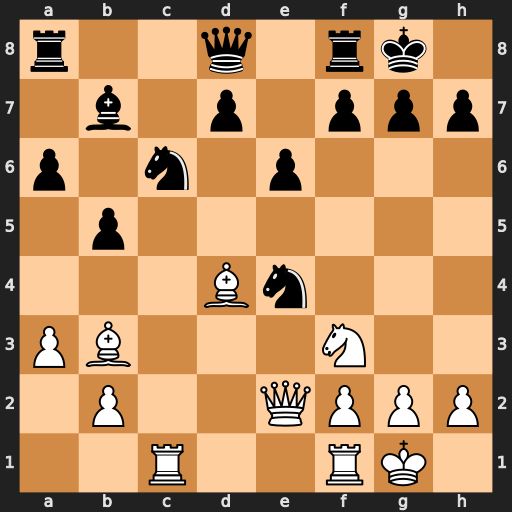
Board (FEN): r2q1rk1/1b1p1ppp/p1n1p3/1p6/3Bn3/PB3N2/1P2QPPP/2R2RK1
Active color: w
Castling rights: -
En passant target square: -
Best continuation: Qxe4 Nxd4 Qxd4 Bxf3 gxf3